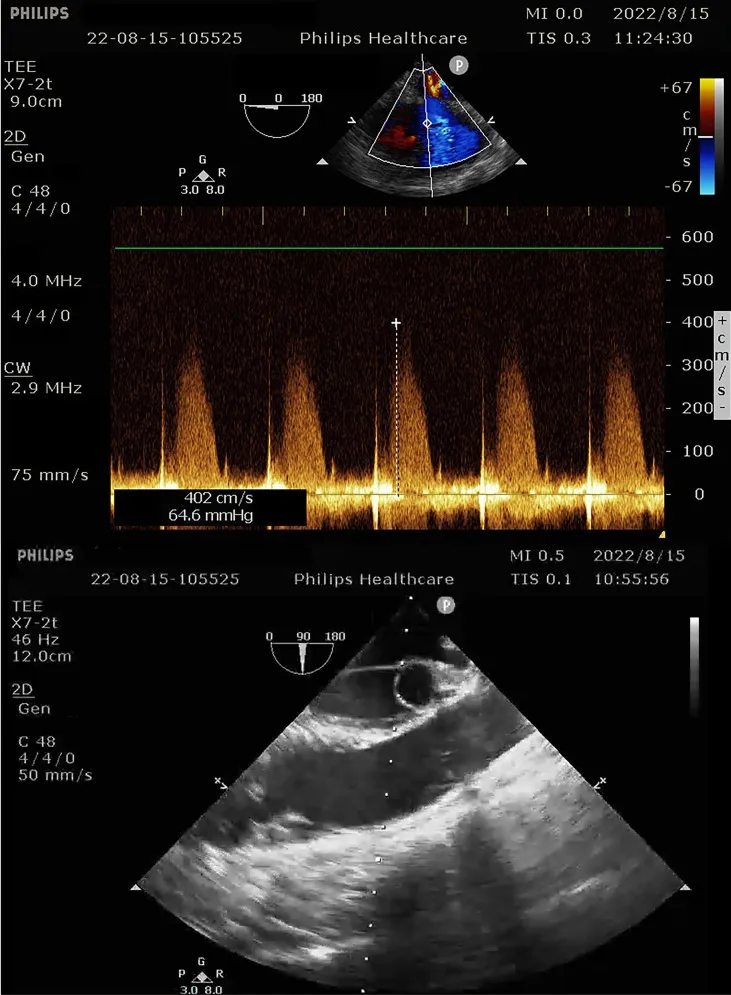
Intra-operative transesophageal ultrasound indicating pulmonary artery pressure of 69 mmHg.
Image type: radiology (ultrasound)